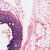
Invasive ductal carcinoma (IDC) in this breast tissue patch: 0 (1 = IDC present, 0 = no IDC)